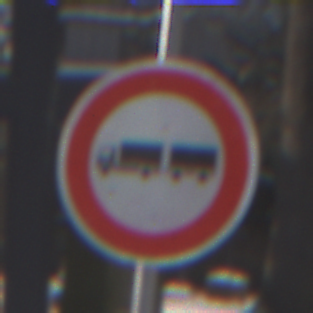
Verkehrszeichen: VerbotLastkraftwagenMitAnhaenger
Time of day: MorningAfternoon
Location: Outdoor (Special)
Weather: Clear
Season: Winter
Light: Natural